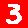
Digit: 3